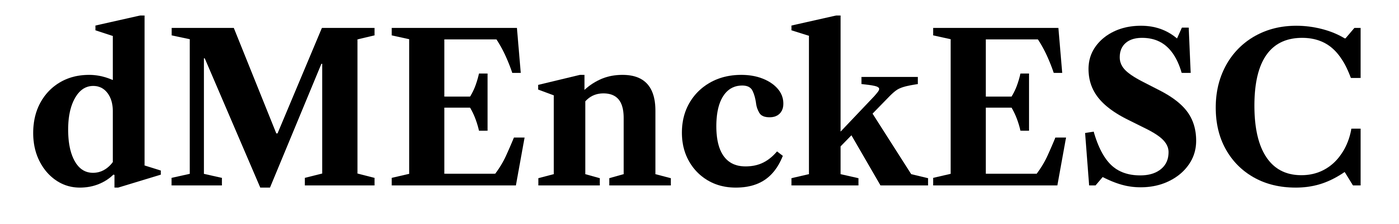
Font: LibreCaslonText_Bold